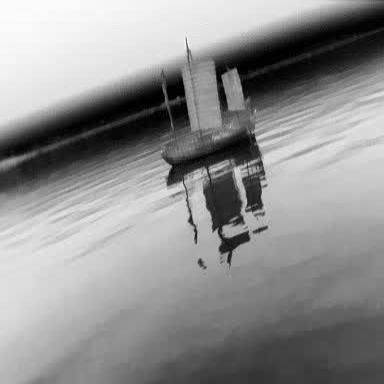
There is a sailboat in the infrared image.